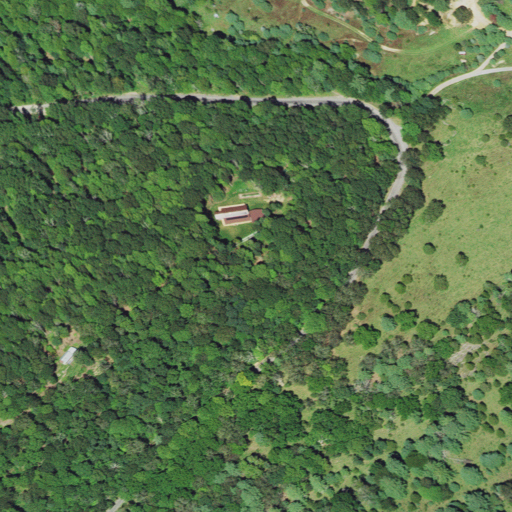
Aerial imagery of ridge(s) in West Virginia named Sharp Ridge containing deciduous forest, open development, mixed forest, and pasture